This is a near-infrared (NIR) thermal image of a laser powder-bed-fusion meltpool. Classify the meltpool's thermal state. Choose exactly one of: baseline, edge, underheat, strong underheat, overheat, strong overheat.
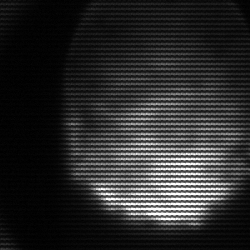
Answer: edge